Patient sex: F
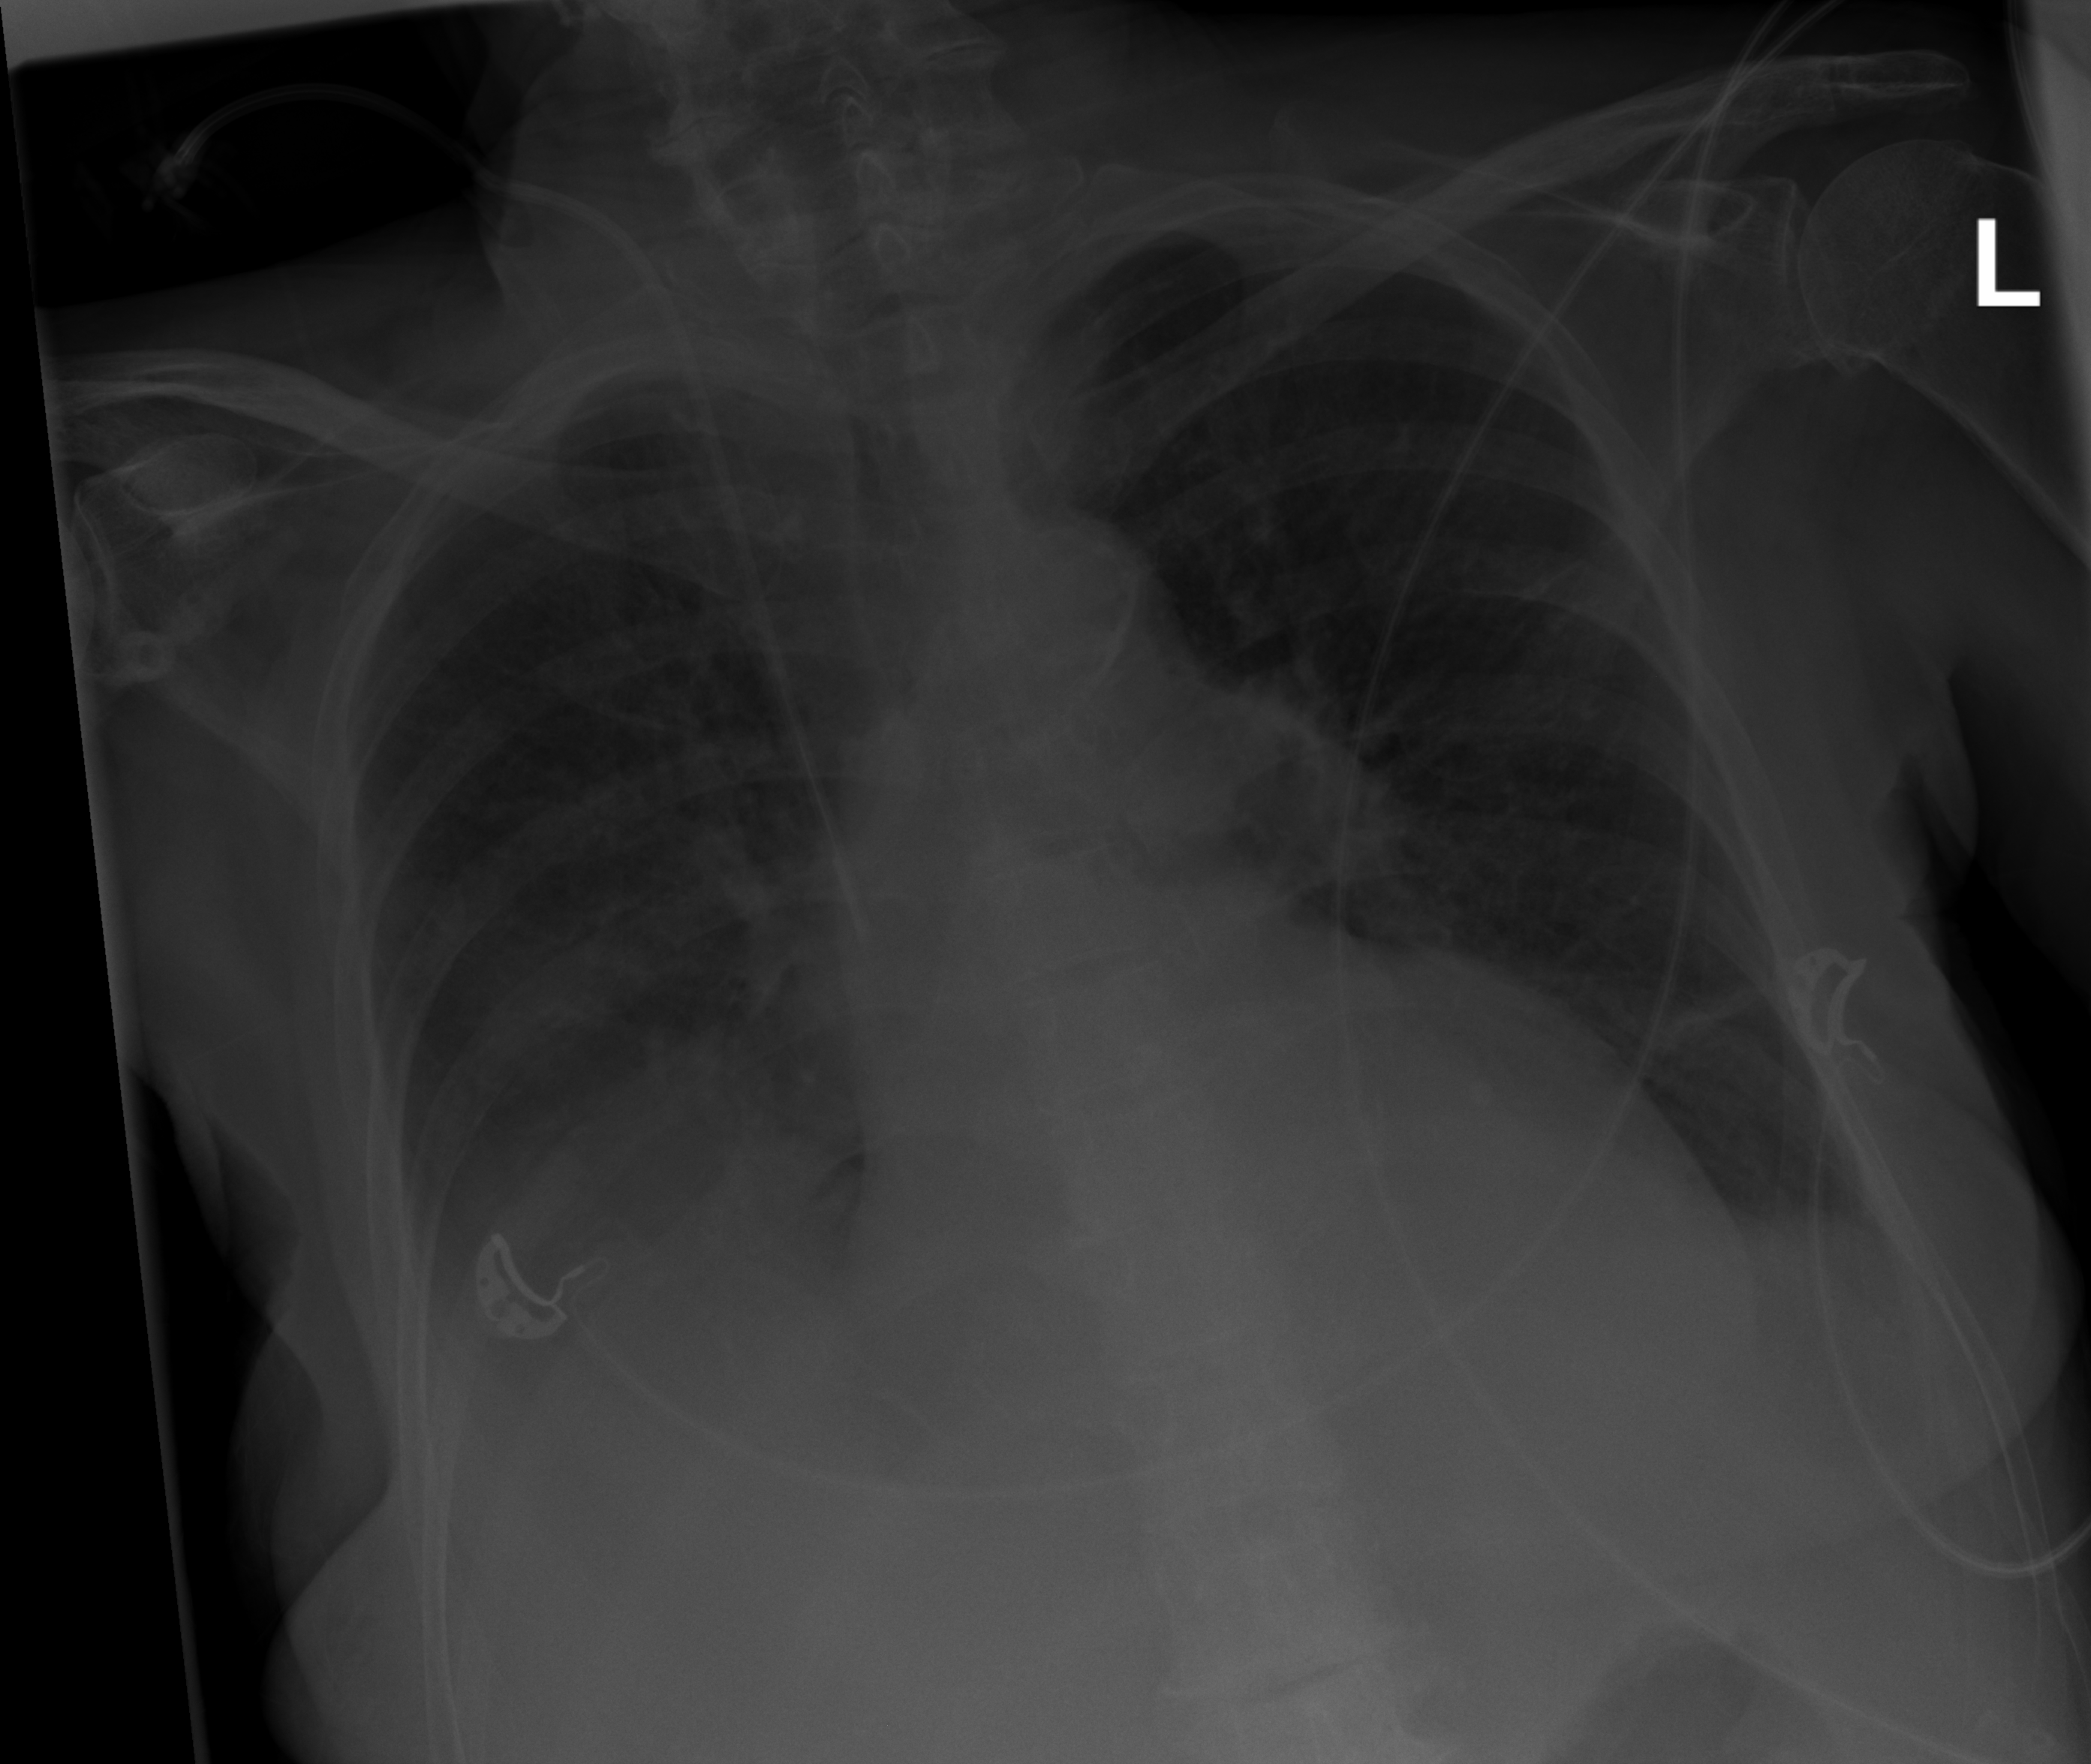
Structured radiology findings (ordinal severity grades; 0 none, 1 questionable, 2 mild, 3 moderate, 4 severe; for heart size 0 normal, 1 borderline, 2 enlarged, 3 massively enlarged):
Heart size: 2
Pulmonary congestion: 2
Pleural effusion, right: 3
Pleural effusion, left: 2
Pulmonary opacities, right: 2
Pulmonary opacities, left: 2
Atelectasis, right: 2
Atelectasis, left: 2